Interaction volume radius: 5 \u00c5
Interaction volume height: 20 \u00c5
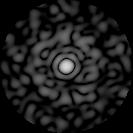
Disorder parameter: 0.8553